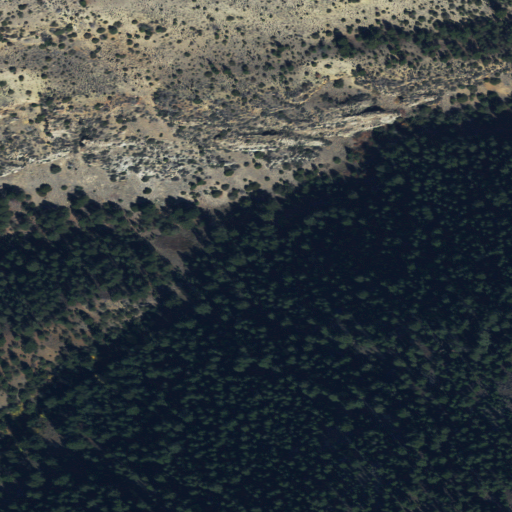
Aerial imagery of valley in Montana named South Fork Taylor Canyon containing evergreen forest, shrub, and grassland